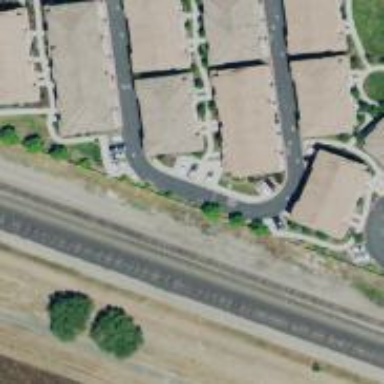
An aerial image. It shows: Alley classified as service road.